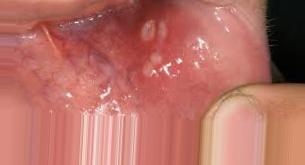
Condition: Mouth Ulcer